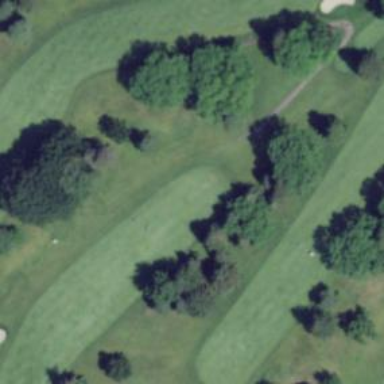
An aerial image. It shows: Grassy area designated as golf fairway.